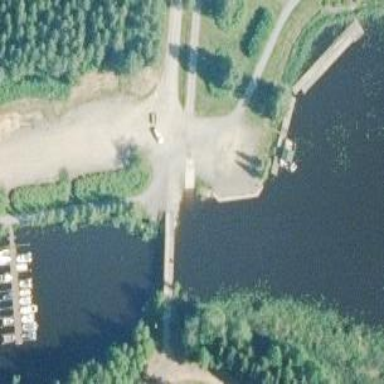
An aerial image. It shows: Slipway used as service road.